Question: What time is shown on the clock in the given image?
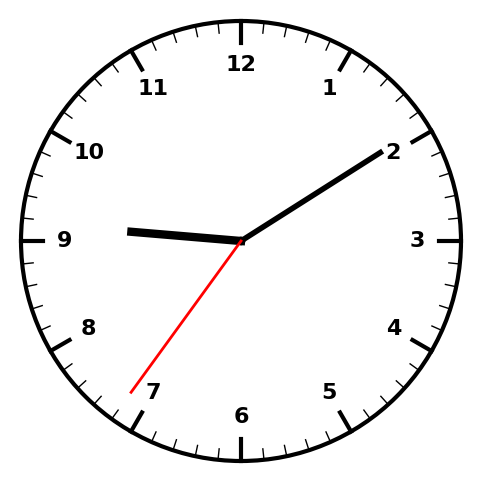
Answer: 09:09:36